Question: What brush should i use to draw rectangles with white interior of the line and lines for the perimeter of the rectangle like the elevations below.
The form1 winform is what i am working on and the image behind the winform is how i need to the rectangles to look in my winform.
To make the question easier, how can i fill the interior portion of the rectangles with white?
How do i fill the LINES of the rectangle with white? I do not need to fill the inside of the rectangle, I need to fill a portion of the 4 lines that make up the rectangle with white.

'''
void BuildShopDrawing(ElevationResponse elevation)
{
float penWidth = (float)((2f / 12f) * PIXELS_PER_FOOT);
Pen blackPen = new Pen(Color.FromArgb(40, 84, 149), penWidth);
Bitmap canvas = new Bitmap((((int)elevation.TotalWidthFeet) * PIXELS_PER_FOOT) + 55, (((int)elevation.TotalHeightFeet) * PIXELS_PER_FOOT) + 25);
Graphics dc = Graphics.FromImage(canvas);
RectangleF[] bays = new RectangleF[elevation.Bays.Count];
float x = 10F;
float width = 0F;
float height = 0F;
for (int i = 0; i < elevation.Bays.Count; i++)
{
if (i > 0)
{
x += (float)((elevation.Bays[i - 1].WidthInches / 12) * PIXELS_PER_FOOT);
}
width = (float)(elevation.Bays[i].WidthInches / 12) * PIXELS_PER_FOOT;
height = (float)(elevation.Bays[i].HeightInches / 12) * PIXELS_PER_FOOT;
bays[i] =
new RectangleF(new PointF(x, 10),
new SizeF(width, height));
}
dc.DrawRectangles(blackPen, bays);
this.picBx.Image = canvas;
this.Size = new System.Drawing.Size(canvas.Width + 10, canvas.Height + 50);
}
'''
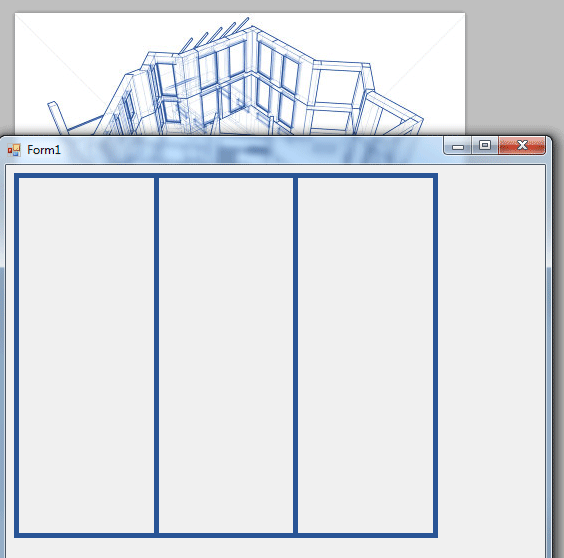
Answer: You need to look a bit more thoroughly at the <URL>, it will give you something like you are wanting, You will need to play around some other of the Pen Class properties to get your transitions right. And as a side note when you post example code that depends on external custom classes you make it harder for someone to help, it is always best to make sure that the code can run by itself.
Try adding this after you declare your pen.
'''
float[] cmpArray = new float[4]{0.0F, 0.2F, 0.7F, 1.0F};
blackPen.CompoundArray = cmpArray;
'''
It looks something like this: